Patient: sex M, age 51
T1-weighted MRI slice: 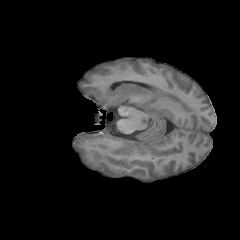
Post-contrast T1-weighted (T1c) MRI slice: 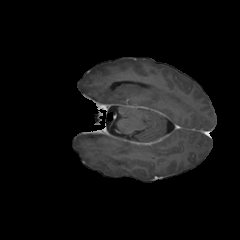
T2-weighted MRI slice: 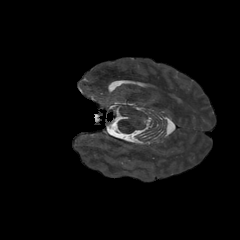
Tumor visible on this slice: yes
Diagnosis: Glioblastoma, IDH-wildtype
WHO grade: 4